Question: Recently our company moved from daPulse to Jira for an better project management.
Currently I'm in the state of configuring the workflow for the Issues in Jira.
I've come up with the following diagram:

Can someone with more experience confirm that this workflow is ok and it won't create issues in the future ? I want to configure it now and avoid future changes and problems.
Also, is there a way to restrict some users from changing the status of an Issue ? For example I want to restrict Developers to make Code Reviews and/or Tests. Team Leaders should do Code Reviews and QA Team should do Tests. Is something like this doable in Jira environment ?
Thank you in advance.
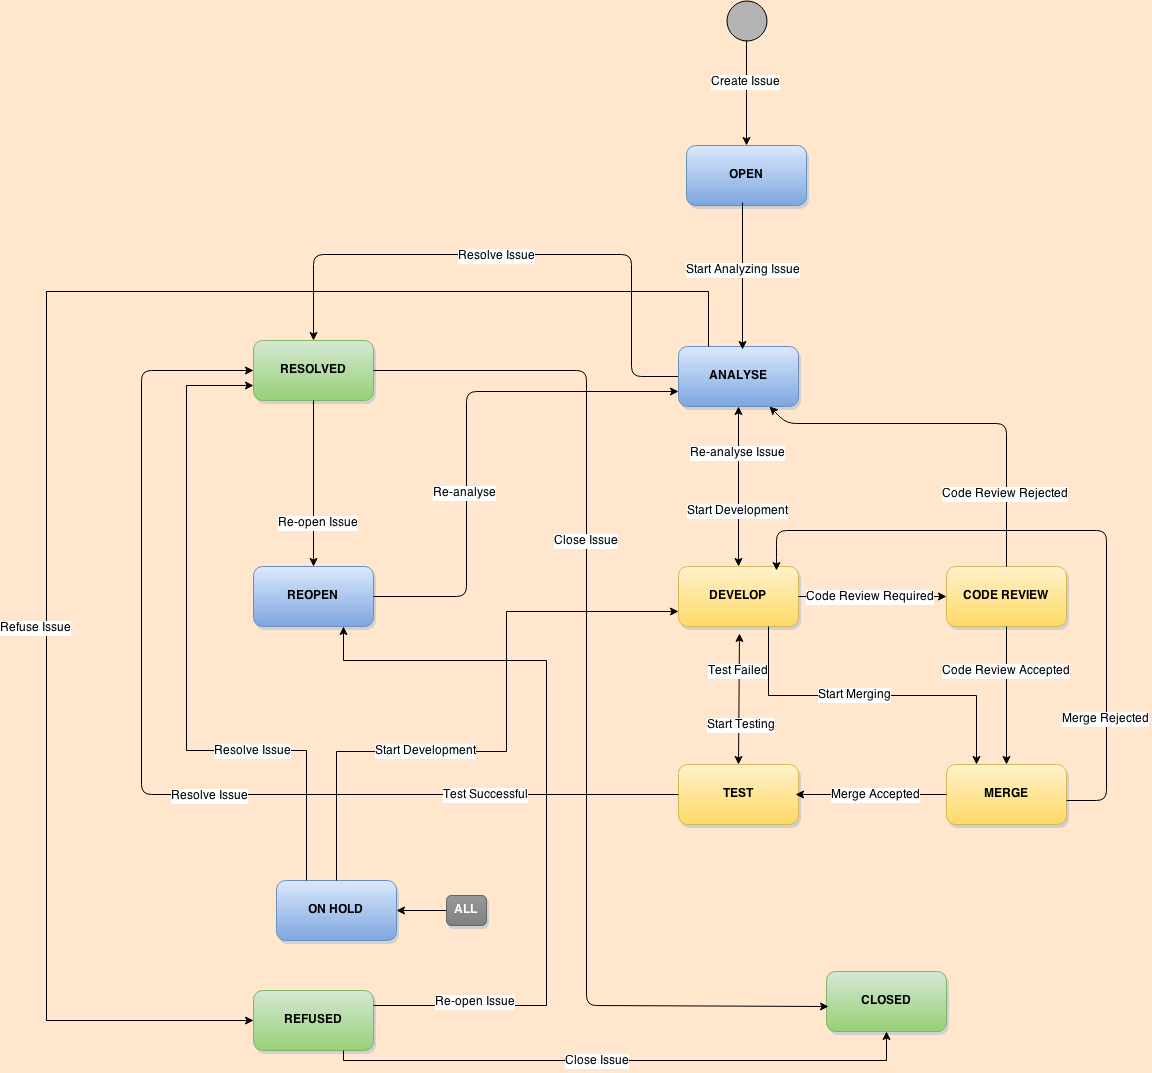
Answer: To restrict some users from changing the status of an issue, you can directly add a condition on your transition between two status.
This condition can be a restriction by group (i.e. only users from a certain group can execute the transition) or by role.